Field crop: maize
Growth stage: 2
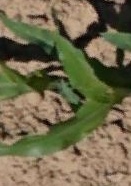
Species: maize